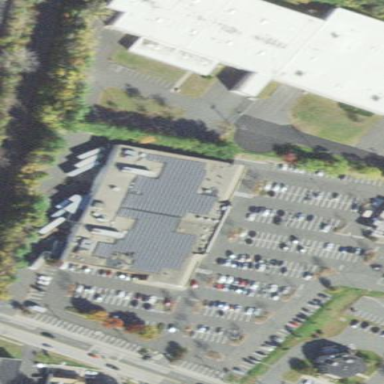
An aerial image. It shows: Building that houses supermarket.